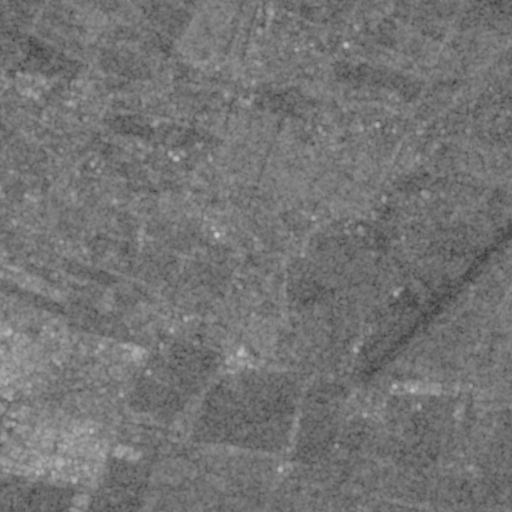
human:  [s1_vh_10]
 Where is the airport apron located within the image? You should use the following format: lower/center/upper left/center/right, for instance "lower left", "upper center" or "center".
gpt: The airport apron is located in the lower right of the image.
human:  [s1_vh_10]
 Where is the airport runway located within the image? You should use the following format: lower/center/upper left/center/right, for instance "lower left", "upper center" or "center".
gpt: The airport runway is located in the lower right of the image.
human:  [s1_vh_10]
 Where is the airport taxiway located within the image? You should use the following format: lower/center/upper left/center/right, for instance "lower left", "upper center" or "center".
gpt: The airport taxiway is located in the lower right of the image.
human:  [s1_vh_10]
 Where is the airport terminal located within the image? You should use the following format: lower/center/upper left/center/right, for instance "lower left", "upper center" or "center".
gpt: The airport terminal is located in the center right of the image.
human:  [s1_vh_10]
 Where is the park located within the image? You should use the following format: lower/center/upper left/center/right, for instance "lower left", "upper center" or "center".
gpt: The park is located in the lower left of the image.
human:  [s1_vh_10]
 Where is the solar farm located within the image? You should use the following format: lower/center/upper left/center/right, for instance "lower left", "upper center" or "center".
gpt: The solar farm is located in the lower right of the image.
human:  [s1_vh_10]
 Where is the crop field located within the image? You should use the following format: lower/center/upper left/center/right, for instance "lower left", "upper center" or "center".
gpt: There is no crop field in the image.

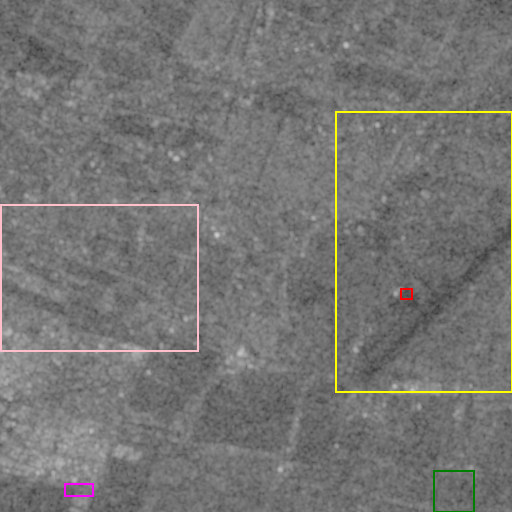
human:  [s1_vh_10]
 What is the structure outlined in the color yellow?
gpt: The structure outlined in yellow is an airport.
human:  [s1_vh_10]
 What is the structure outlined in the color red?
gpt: The structure outlined in red is an airport apron.
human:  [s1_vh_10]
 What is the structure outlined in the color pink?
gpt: The structure outlined in pink is a crop field.
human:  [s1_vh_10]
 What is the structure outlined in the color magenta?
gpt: The structure outlined in magenta is a park.
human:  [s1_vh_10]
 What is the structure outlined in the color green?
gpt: The structure outlined in green is a solar farm.
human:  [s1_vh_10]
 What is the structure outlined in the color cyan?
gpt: There is no cyan outline.